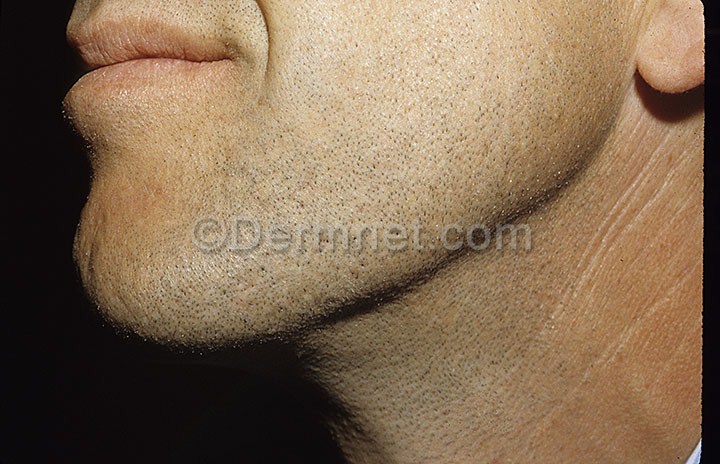
Disease: Hair Loss Photos Alopecia and other Hair Diseases